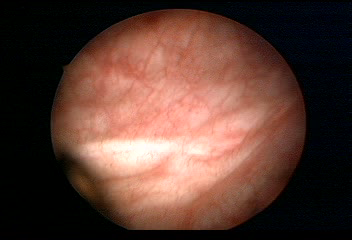
Modality: WLC
Class: Normal mucosa
Bladder cancer association: No